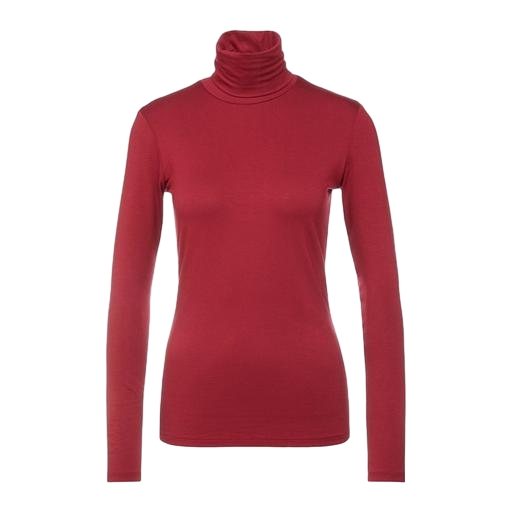
high-neck top, red skinny-fit stretch polo shirt, red turtle neck, white background